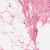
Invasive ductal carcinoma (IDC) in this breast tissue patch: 0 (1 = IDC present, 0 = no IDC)